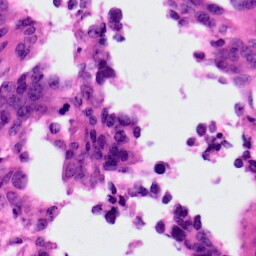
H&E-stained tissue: Ovarian